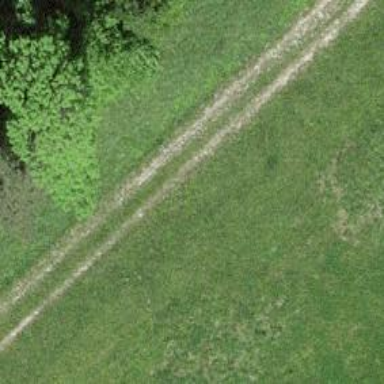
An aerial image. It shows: Track with very rough surface.